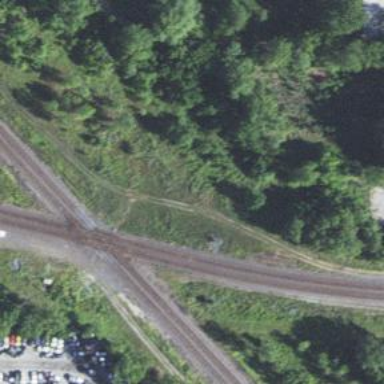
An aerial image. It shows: Abandoned railway.